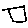
Label: square